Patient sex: M
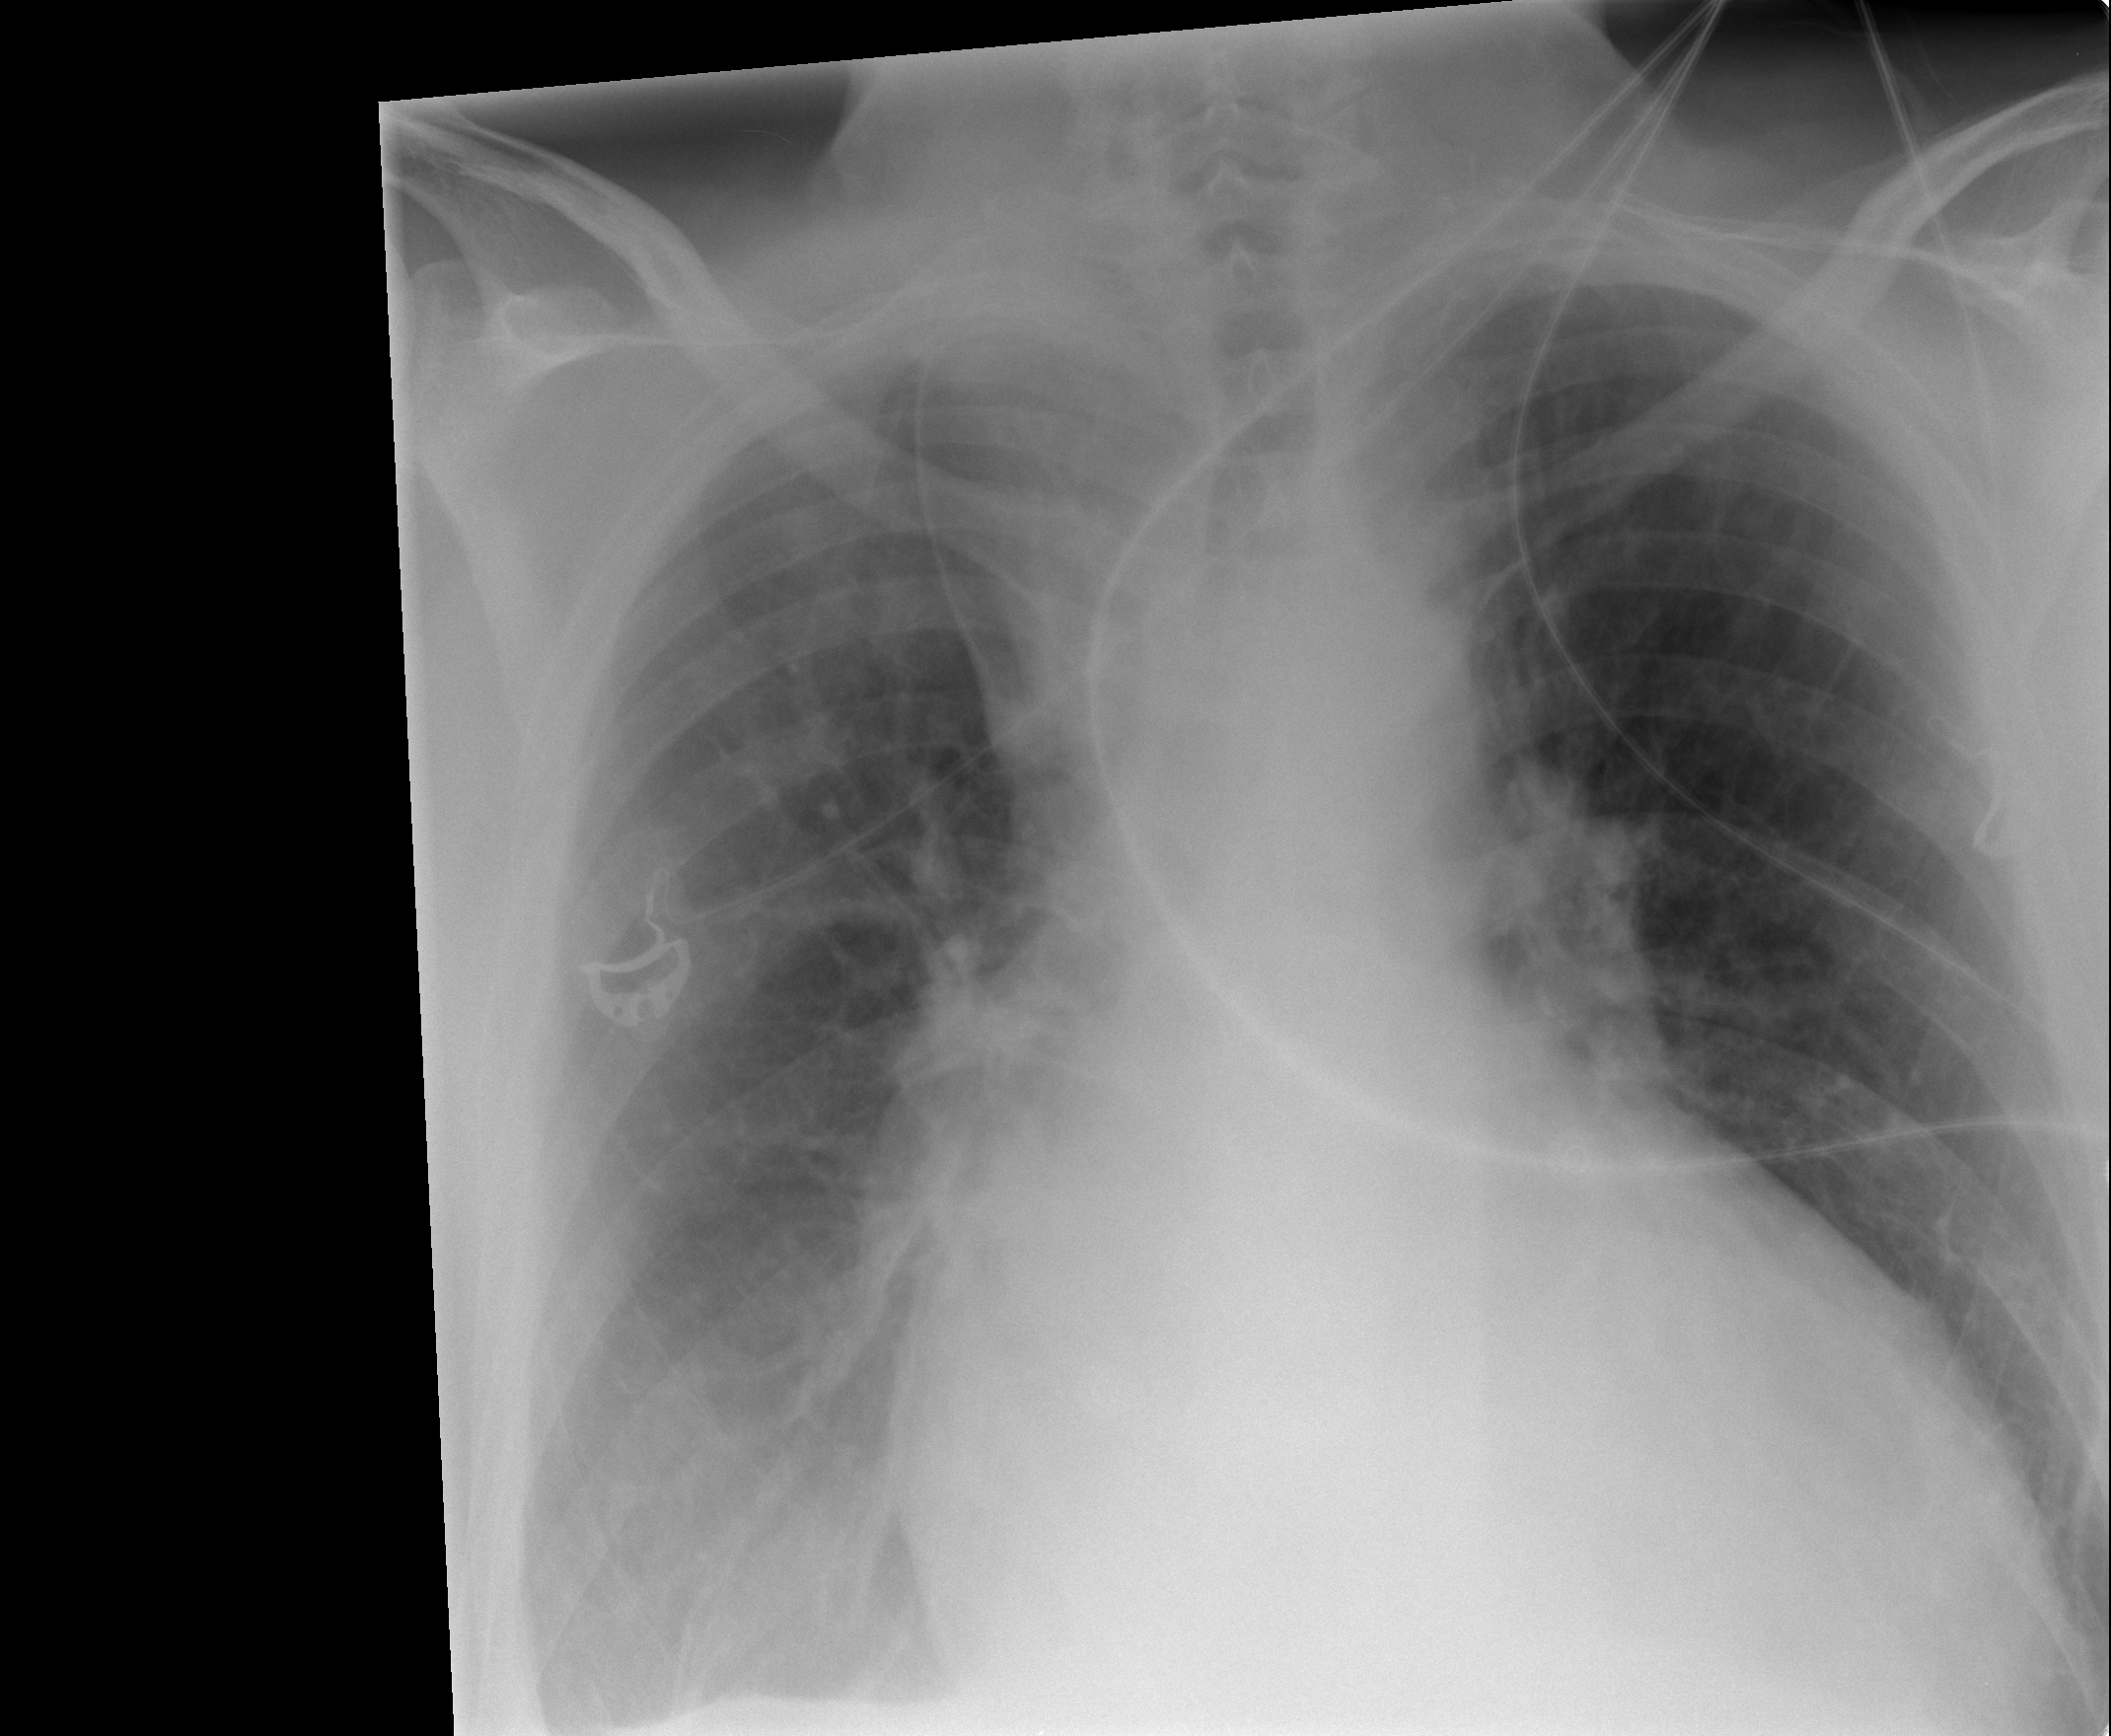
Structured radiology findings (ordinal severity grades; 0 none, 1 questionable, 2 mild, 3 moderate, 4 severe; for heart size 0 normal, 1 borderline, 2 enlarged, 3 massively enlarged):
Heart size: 3
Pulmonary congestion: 0
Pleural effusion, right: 2
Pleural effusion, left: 0
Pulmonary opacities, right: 0
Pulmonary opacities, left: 0
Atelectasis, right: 0
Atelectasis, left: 0